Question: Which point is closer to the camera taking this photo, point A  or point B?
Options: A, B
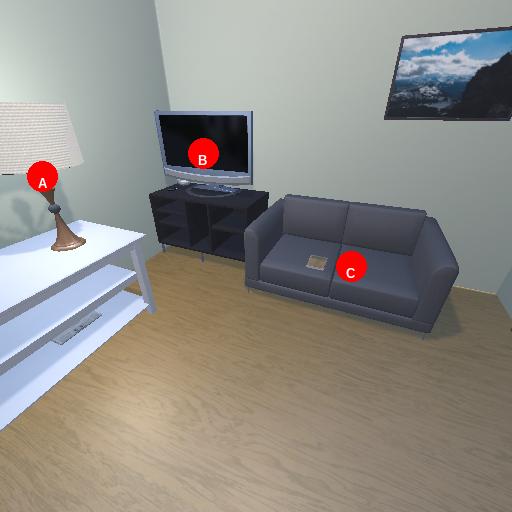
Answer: A